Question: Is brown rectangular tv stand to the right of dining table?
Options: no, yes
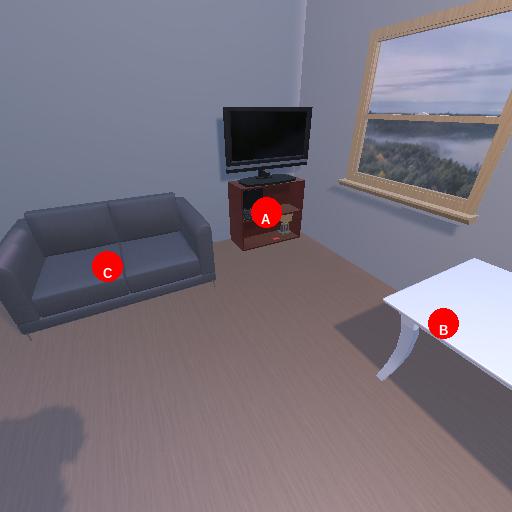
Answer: no